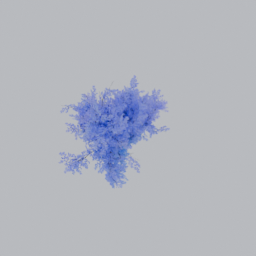
Label: nature